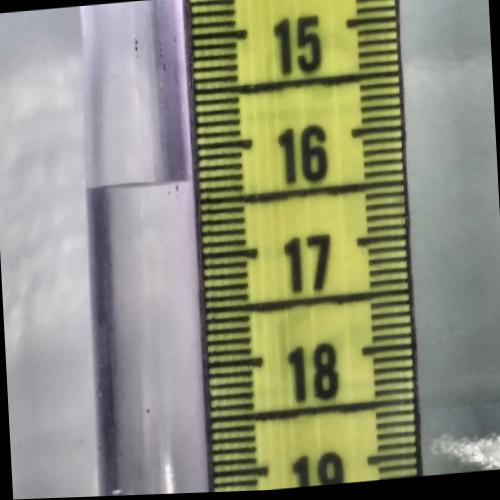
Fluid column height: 16.3 cm